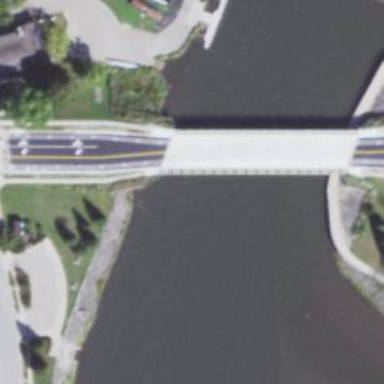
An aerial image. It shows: Secondary road with bridge.